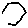
Label: hexagon